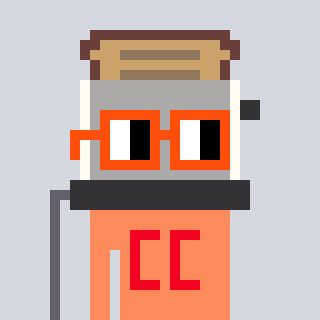
a pixel art character with square orange glasses, a toaster-shaped head and a peachy-colored body on a cool background